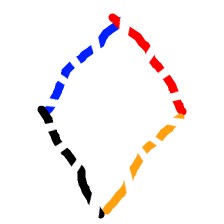
Shape: rhombus